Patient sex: M
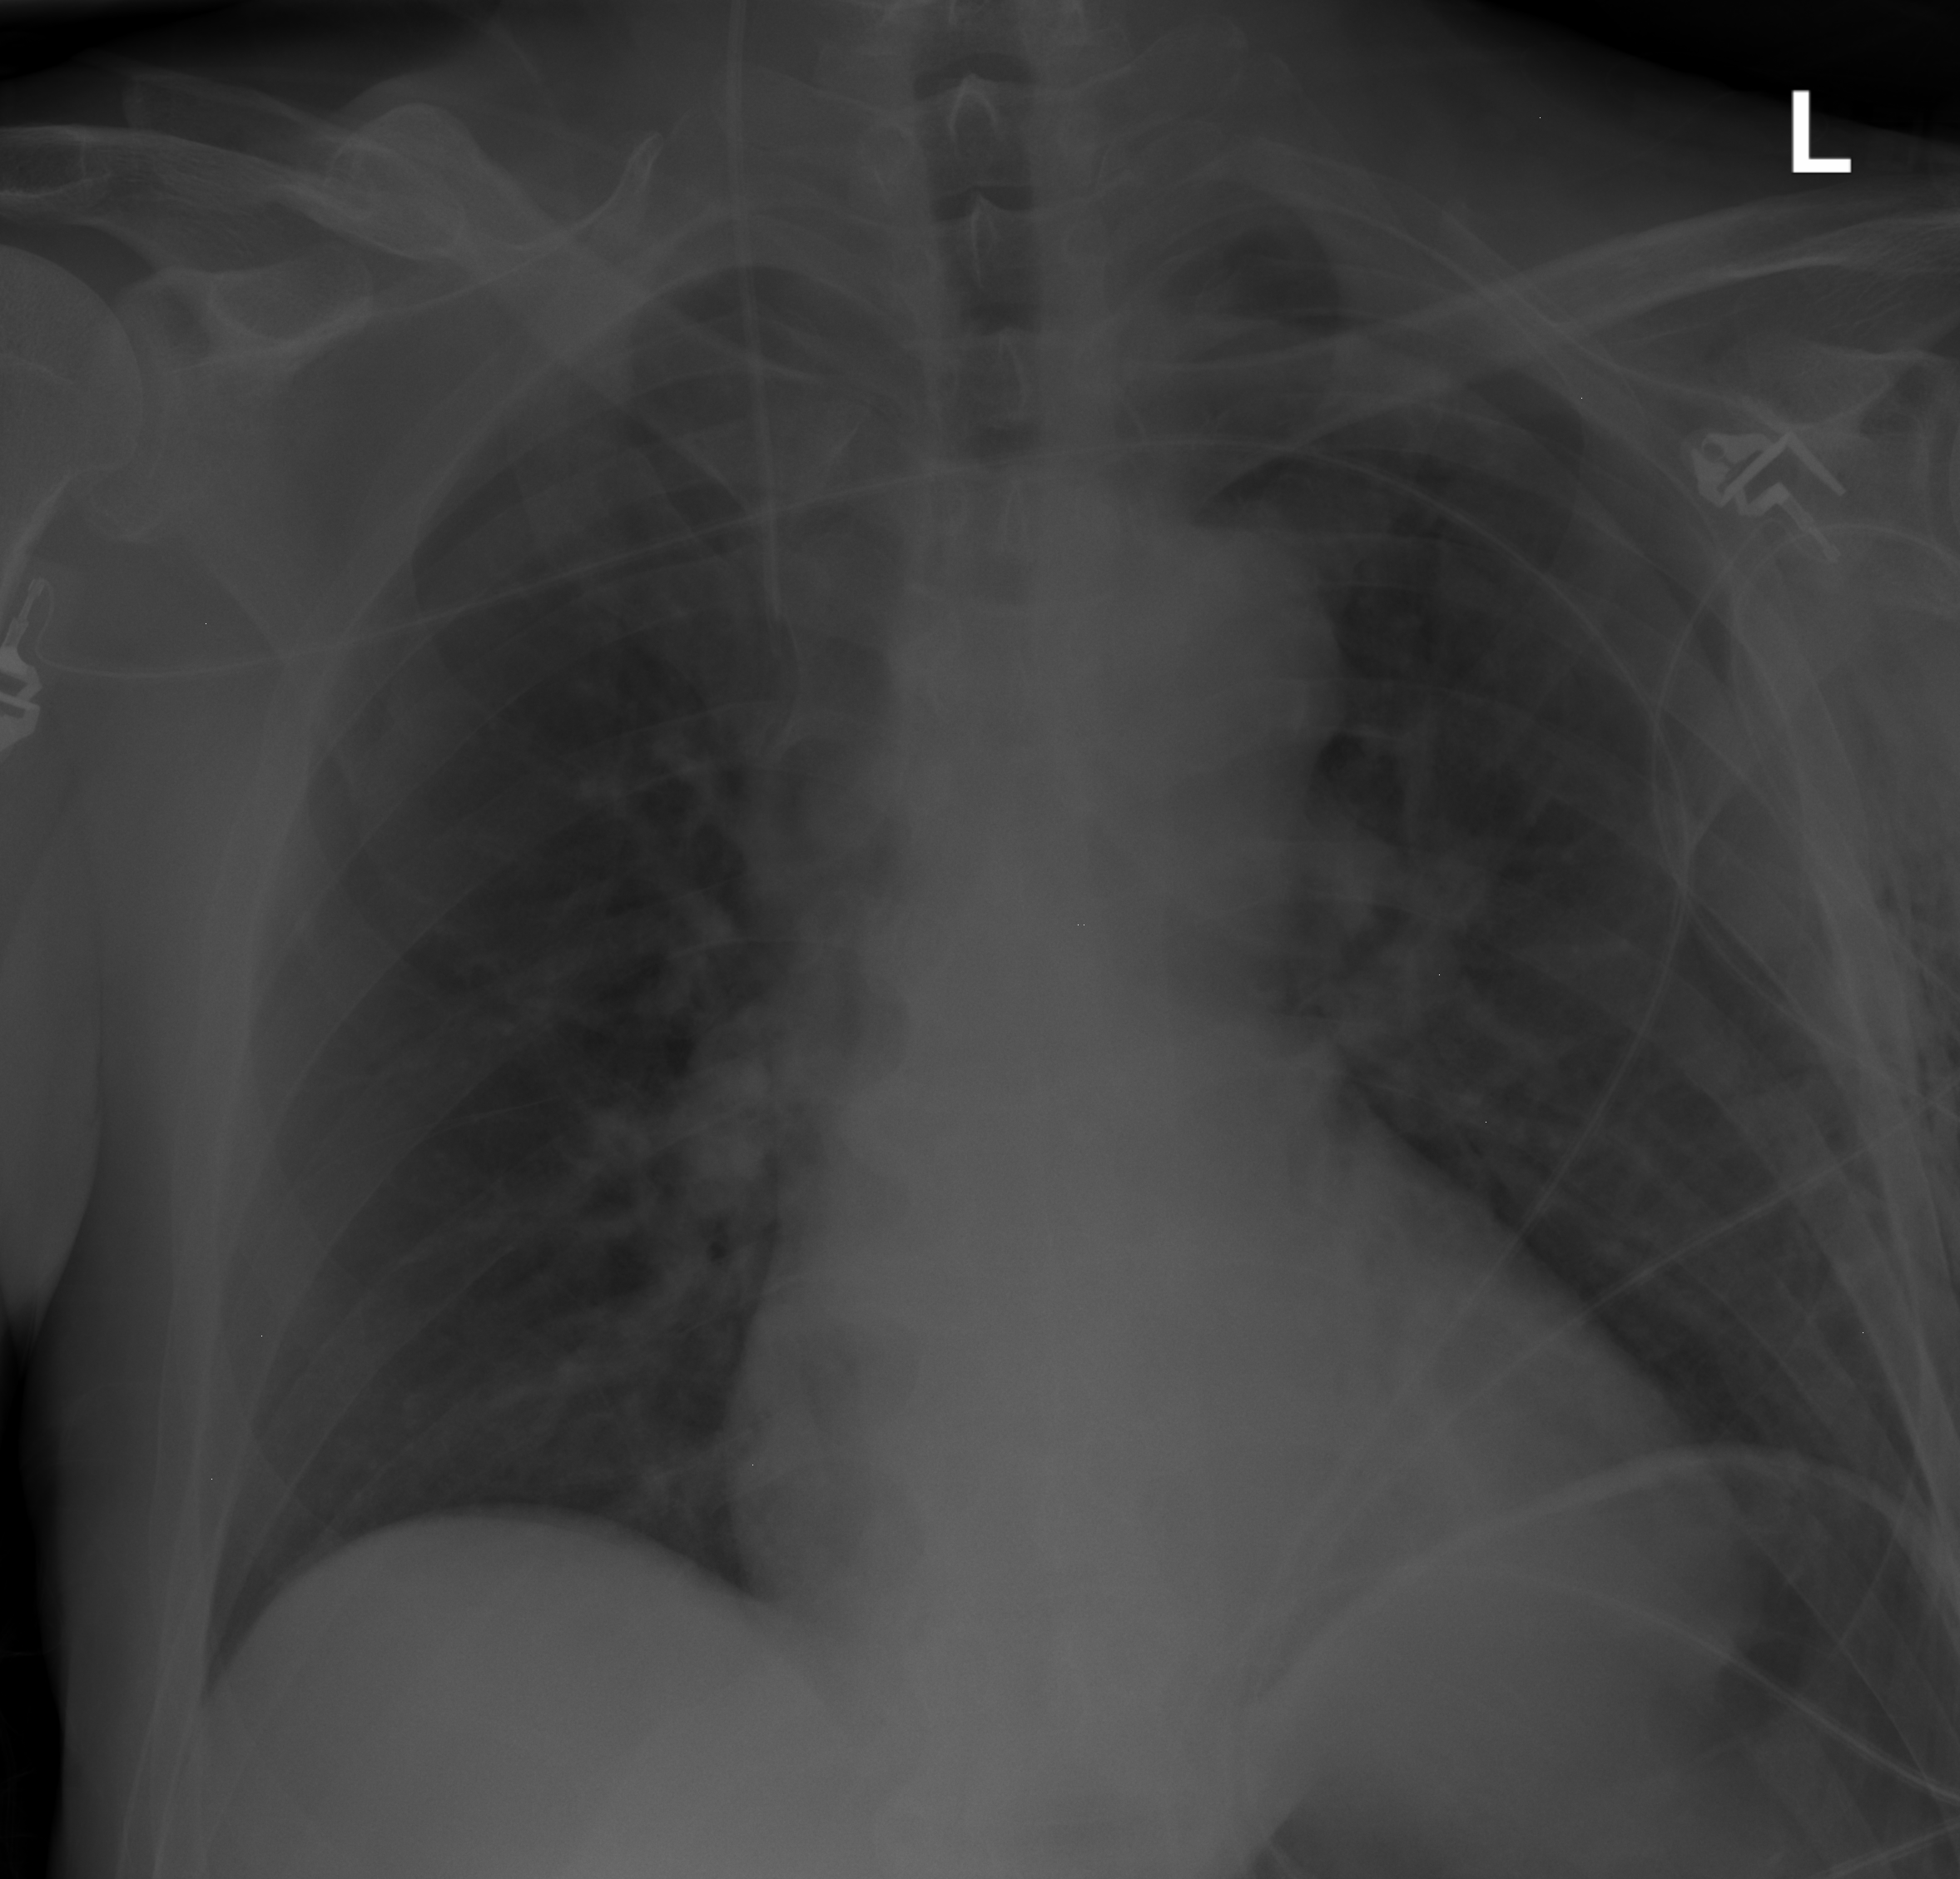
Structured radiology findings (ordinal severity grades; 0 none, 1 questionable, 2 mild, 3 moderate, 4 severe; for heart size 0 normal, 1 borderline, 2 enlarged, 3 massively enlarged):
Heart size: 0
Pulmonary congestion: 2
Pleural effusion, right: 0
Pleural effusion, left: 0
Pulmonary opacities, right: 0
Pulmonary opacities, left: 0
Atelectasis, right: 0
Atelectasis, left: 0